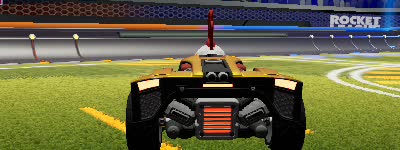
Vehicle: breakout